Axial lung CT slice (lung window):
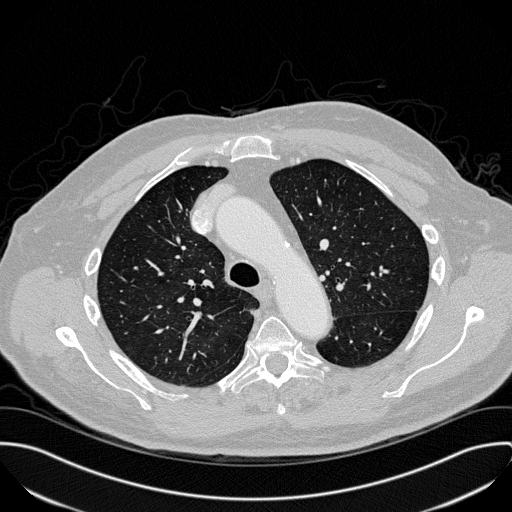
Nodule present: no